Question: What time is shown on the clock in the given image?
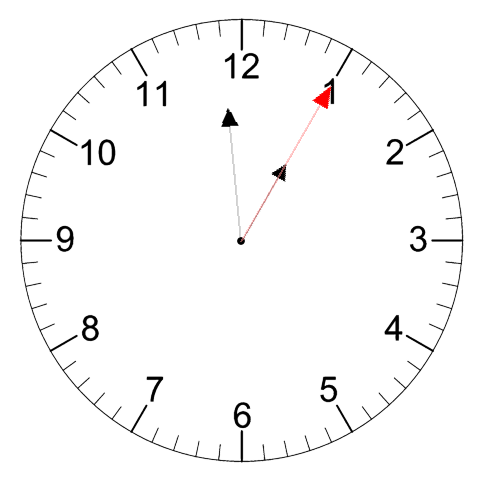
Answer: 12:59:05